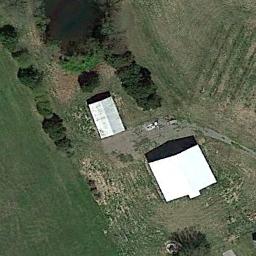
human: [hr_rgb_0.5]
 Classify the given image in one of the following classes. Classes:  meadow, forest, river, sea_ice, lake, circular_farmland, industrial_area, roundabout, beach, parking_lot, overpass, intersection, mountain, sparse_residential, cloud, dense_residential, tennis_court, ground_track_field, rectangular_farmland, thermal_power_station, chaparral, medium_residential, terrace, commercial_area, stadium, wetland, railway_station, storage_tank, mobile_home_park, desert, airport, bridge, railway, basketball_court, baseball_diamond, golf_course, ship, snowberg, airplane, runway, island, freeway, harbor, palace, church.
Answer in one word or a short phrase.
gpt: sparse_residential